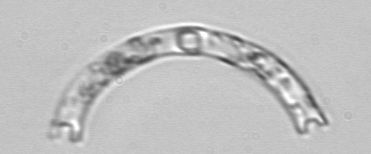
Label: Eucampia